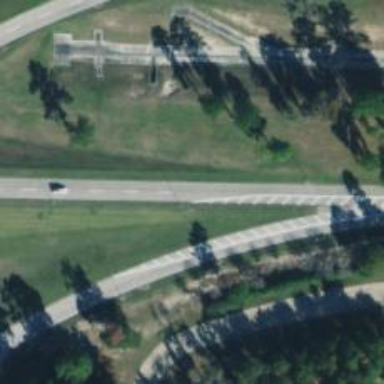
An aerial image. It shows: Trunk link highway.